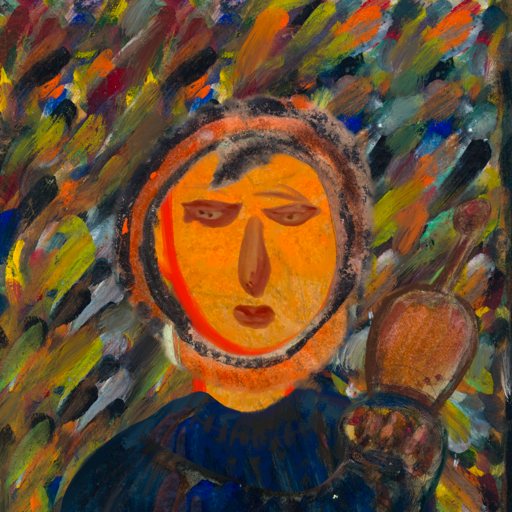
Background: An_Impression, Head And Neck Front: Sisters, Face Front: Pious_Lady, Bust: Pipe, Hair Front: Childish, Head Accessory: Blank, Second Necklace: Blank, Necklace: In_The_Sun, Baby: Blank